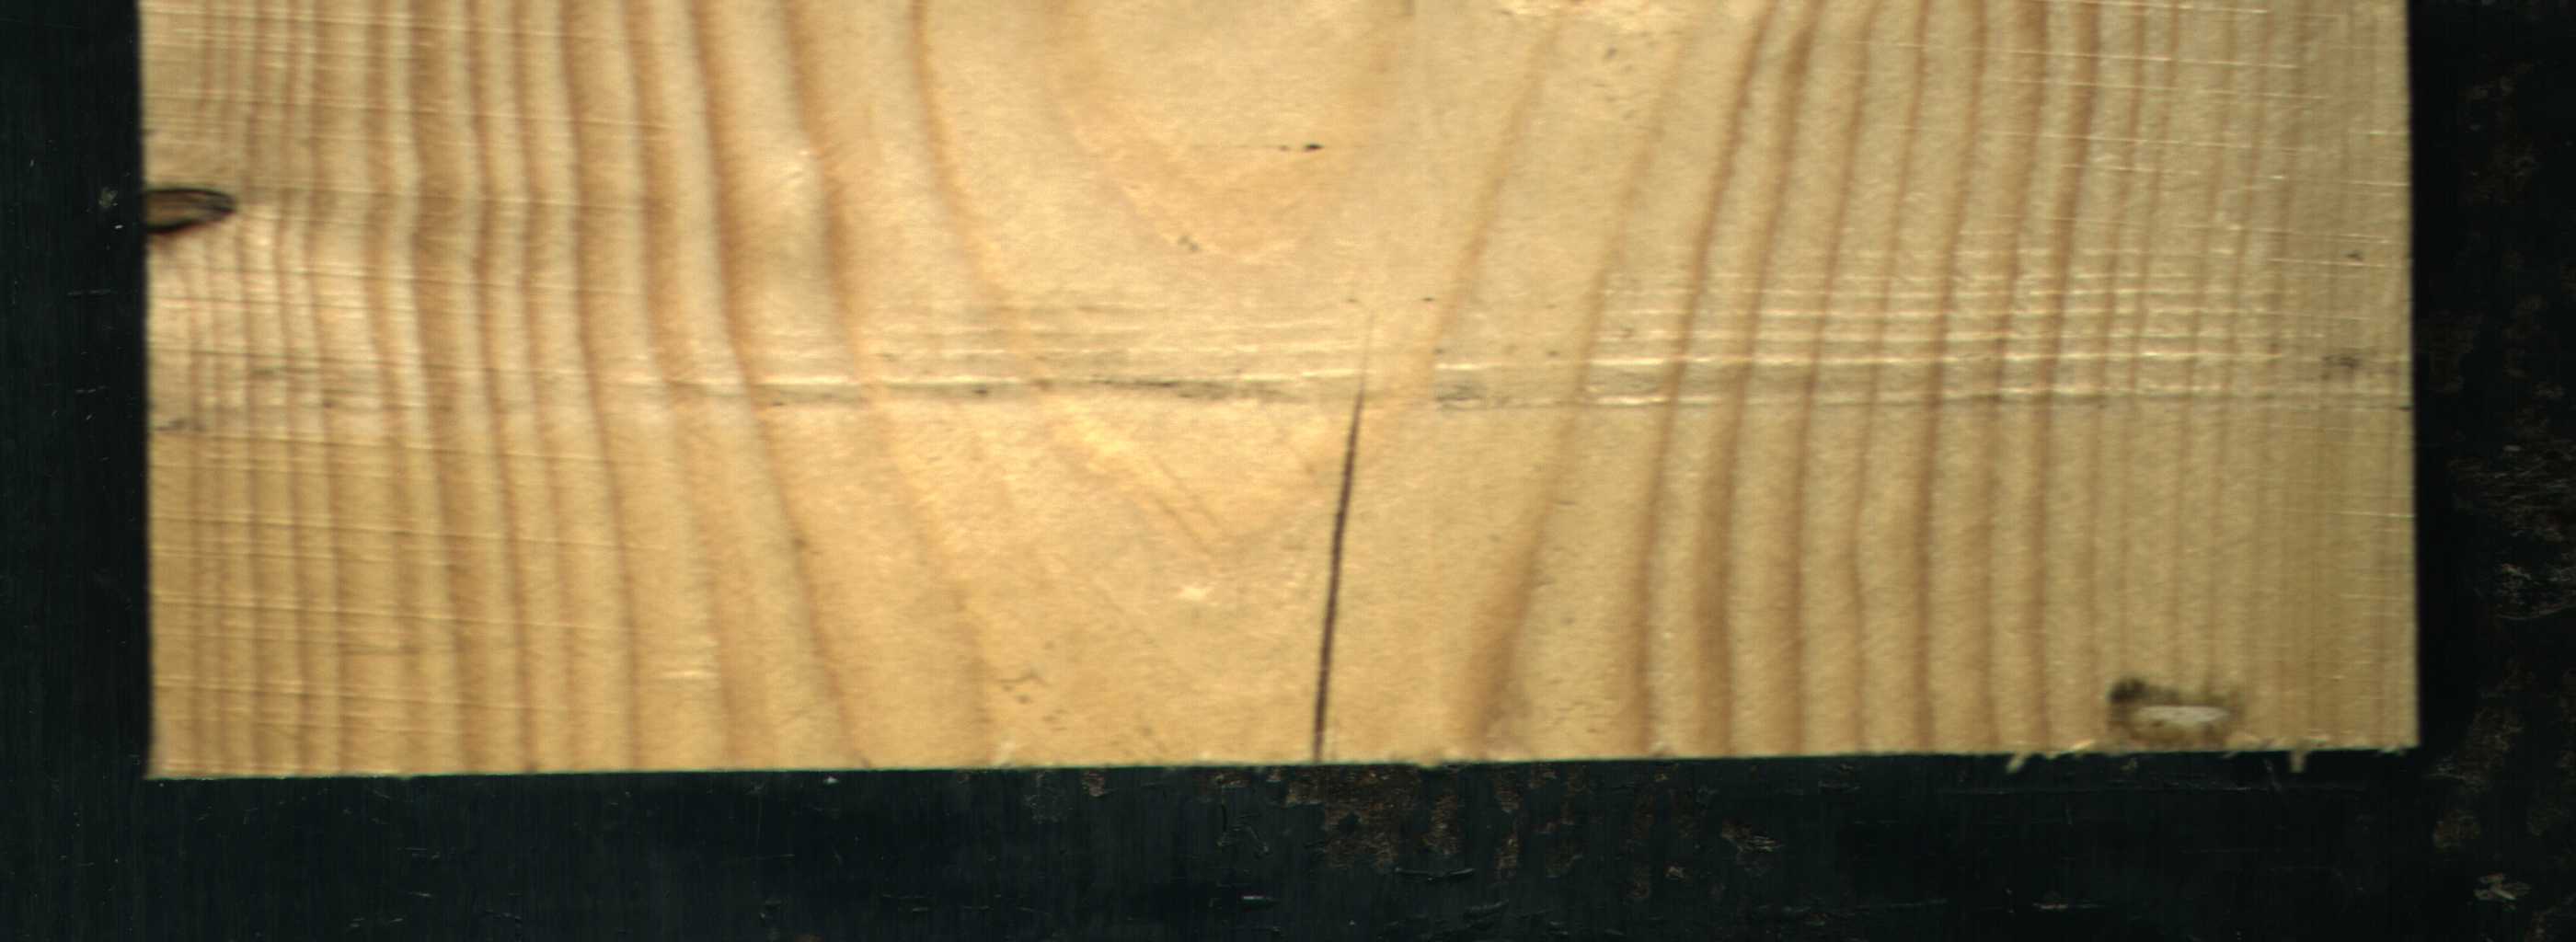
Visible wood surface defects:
Crack
Dead_Knot